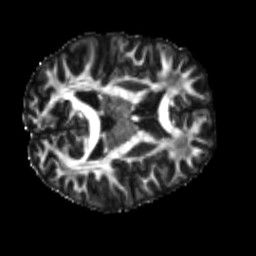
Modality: FA
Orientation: axial
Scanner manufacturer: siemens
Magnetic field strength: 3 T
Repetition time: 4 s
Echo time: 0.0594 s